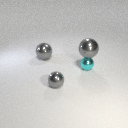
large gray metal sphere above small cyan metal sphere